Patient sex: M
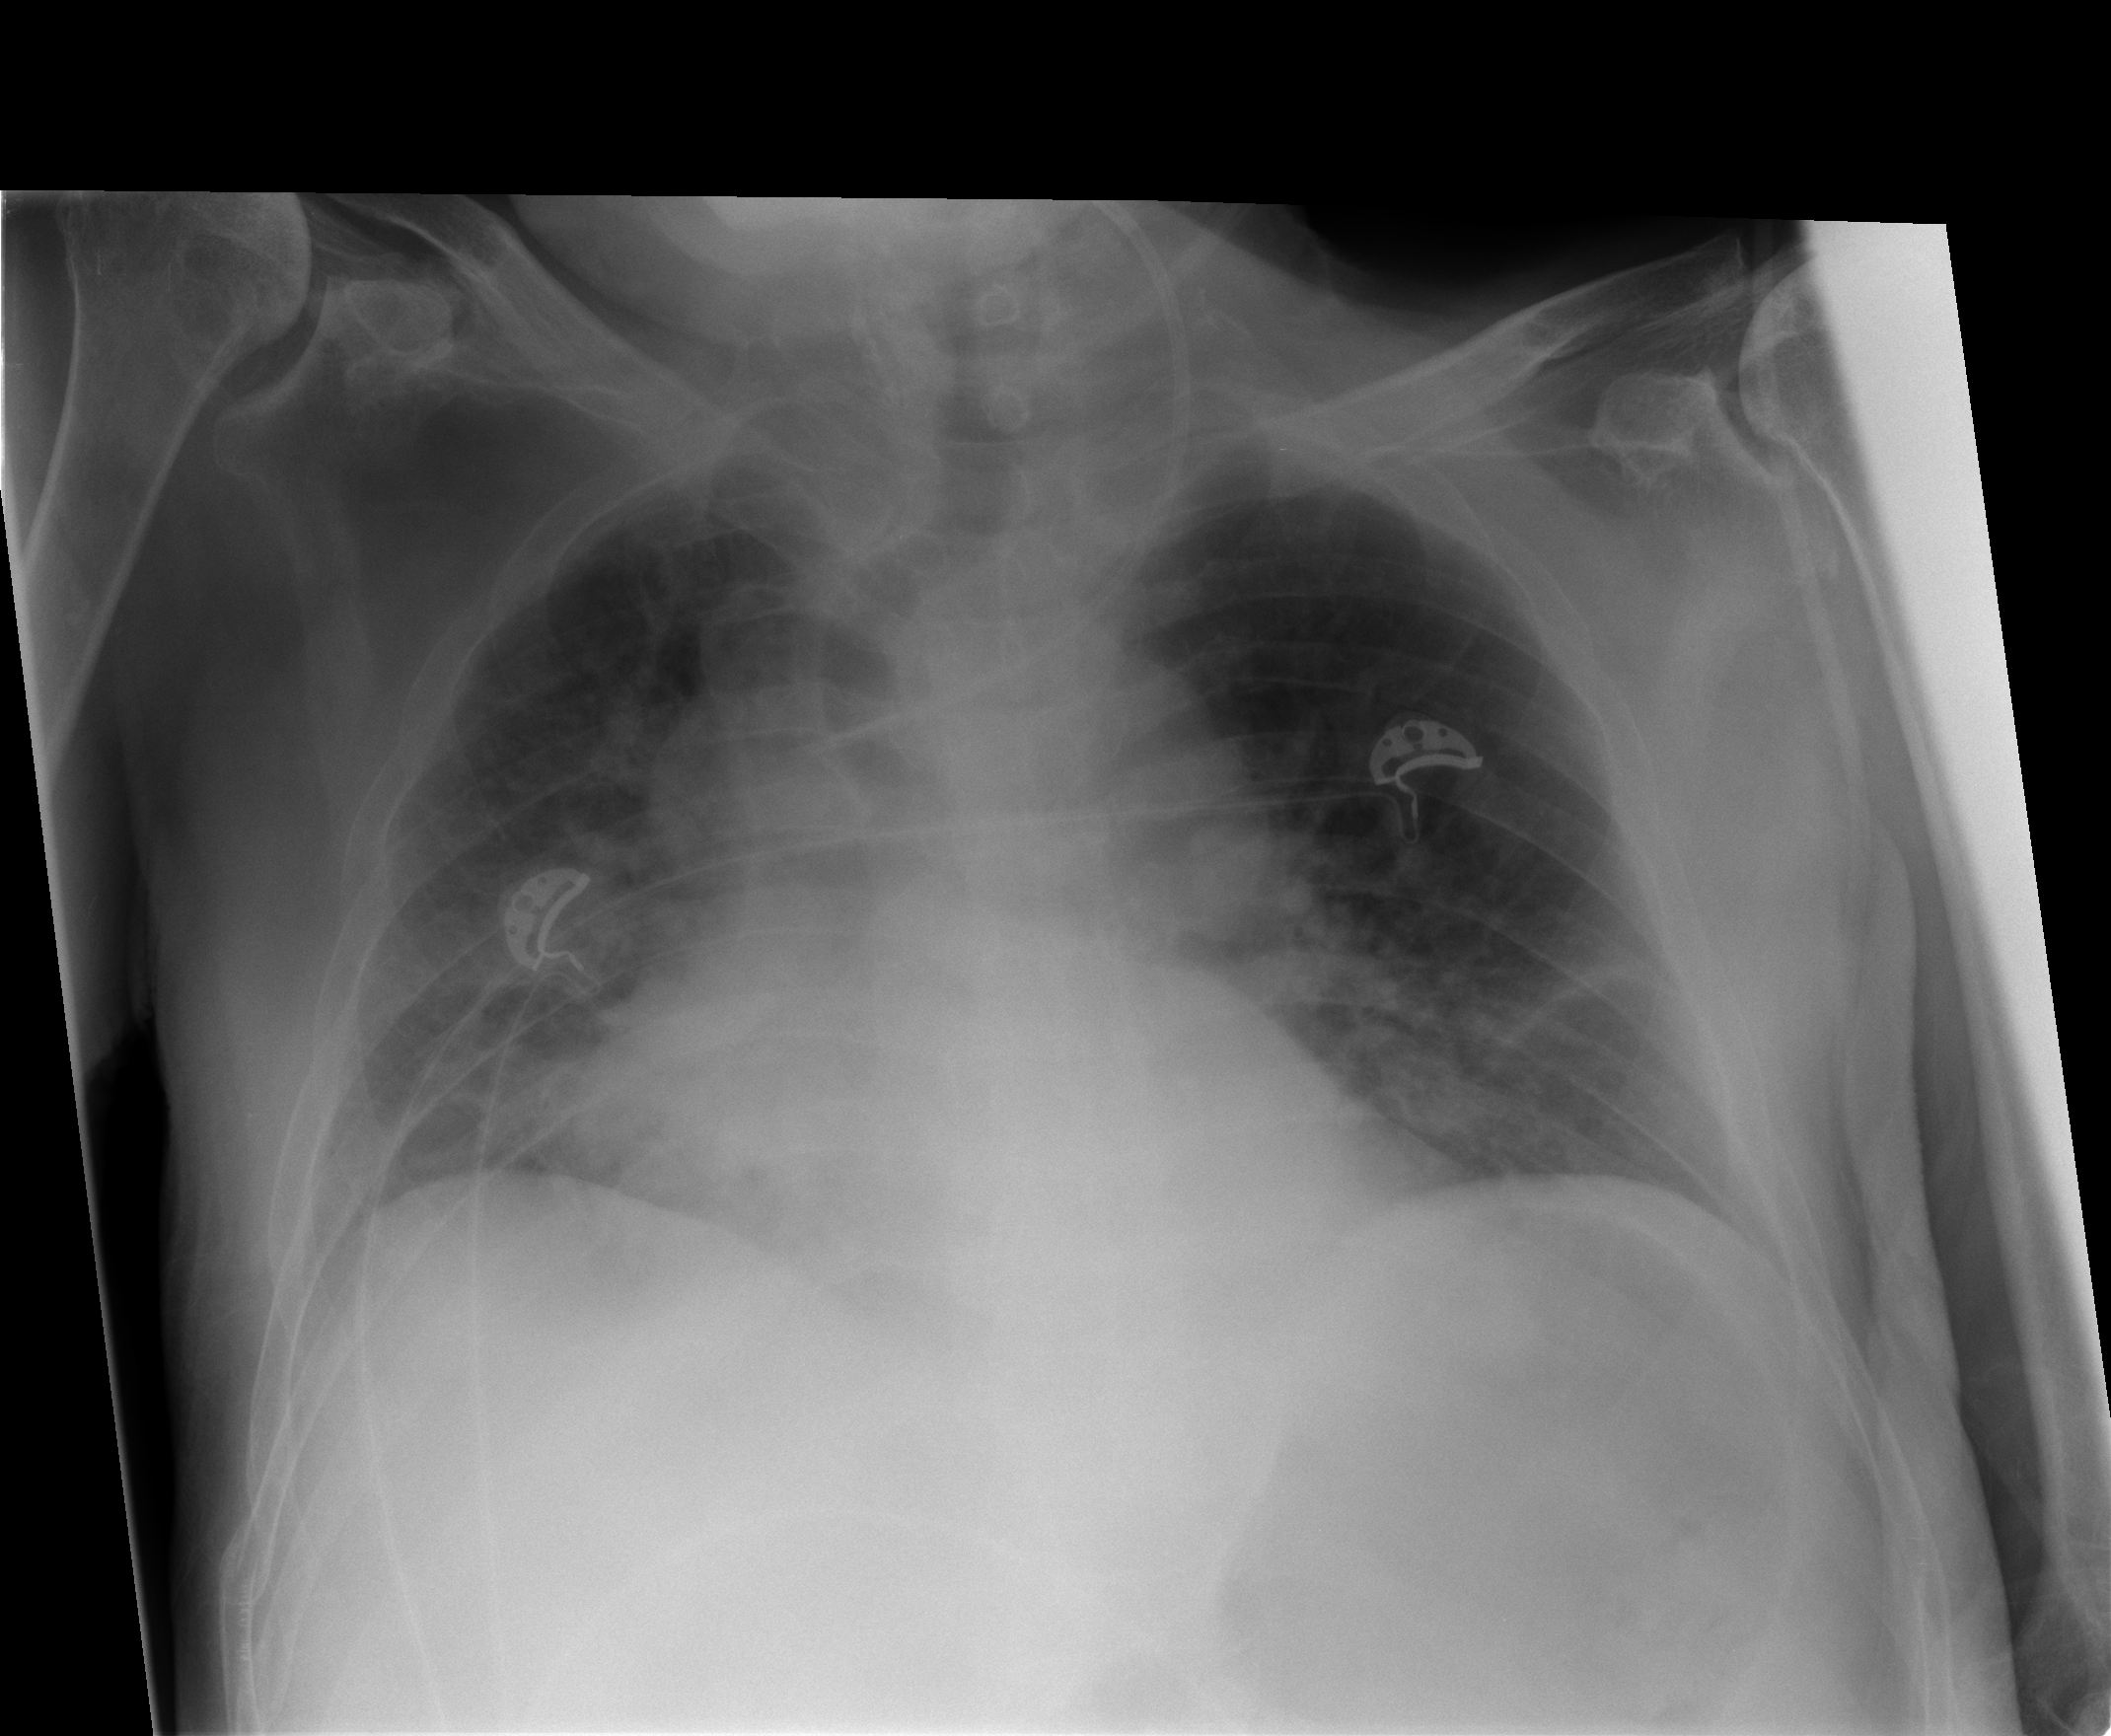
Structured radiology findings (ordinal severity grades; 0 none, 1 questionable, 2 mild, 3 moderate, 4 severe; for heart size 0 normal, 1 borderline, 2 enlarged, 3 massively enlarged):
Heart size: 0
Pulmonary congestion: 2
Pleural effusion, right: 2
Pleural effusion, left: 0
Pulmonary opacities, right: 3
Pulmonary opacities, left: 0
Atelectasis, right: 3
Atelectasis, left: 1